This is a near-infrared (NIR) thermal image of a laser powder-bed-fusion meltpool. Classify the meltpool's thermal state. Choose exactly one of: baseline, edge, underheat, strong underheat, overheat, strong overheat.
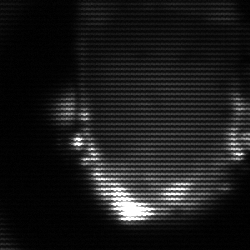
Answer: baseline